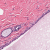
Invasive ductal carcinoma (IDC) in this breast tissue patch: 0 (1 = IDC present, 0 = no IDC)